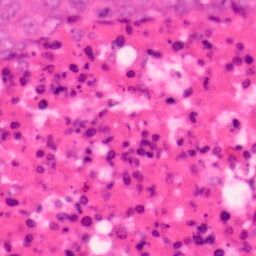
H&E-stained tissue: Colon